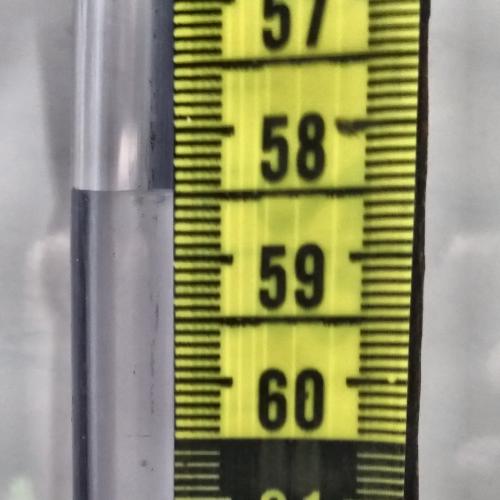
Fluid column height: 58.5 cm